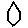
Label: hexagon